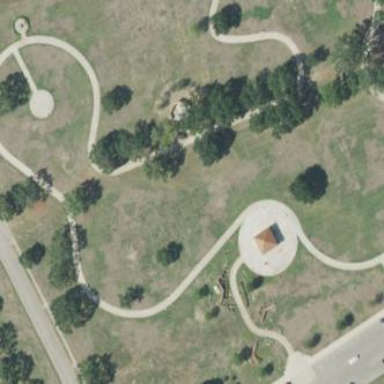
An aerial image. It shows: Park.